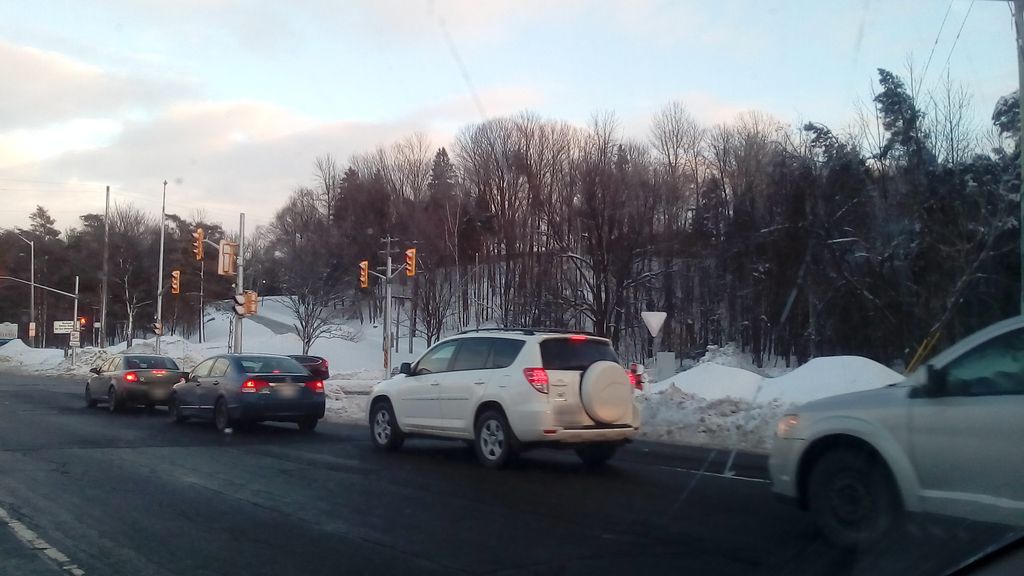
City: ottawa-gatineau